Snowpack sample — Buffalo Mountain, Silverthorne, Colorado, USA (1/25/25, 10:11 AM MST)
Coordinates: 39.6222, -106.1139
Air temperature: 22 °F
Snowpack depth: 110 cm
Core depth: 40 cm
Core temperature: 46.4 °F
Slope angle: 12°, slope face: 102°
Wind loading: high
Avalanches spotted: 0
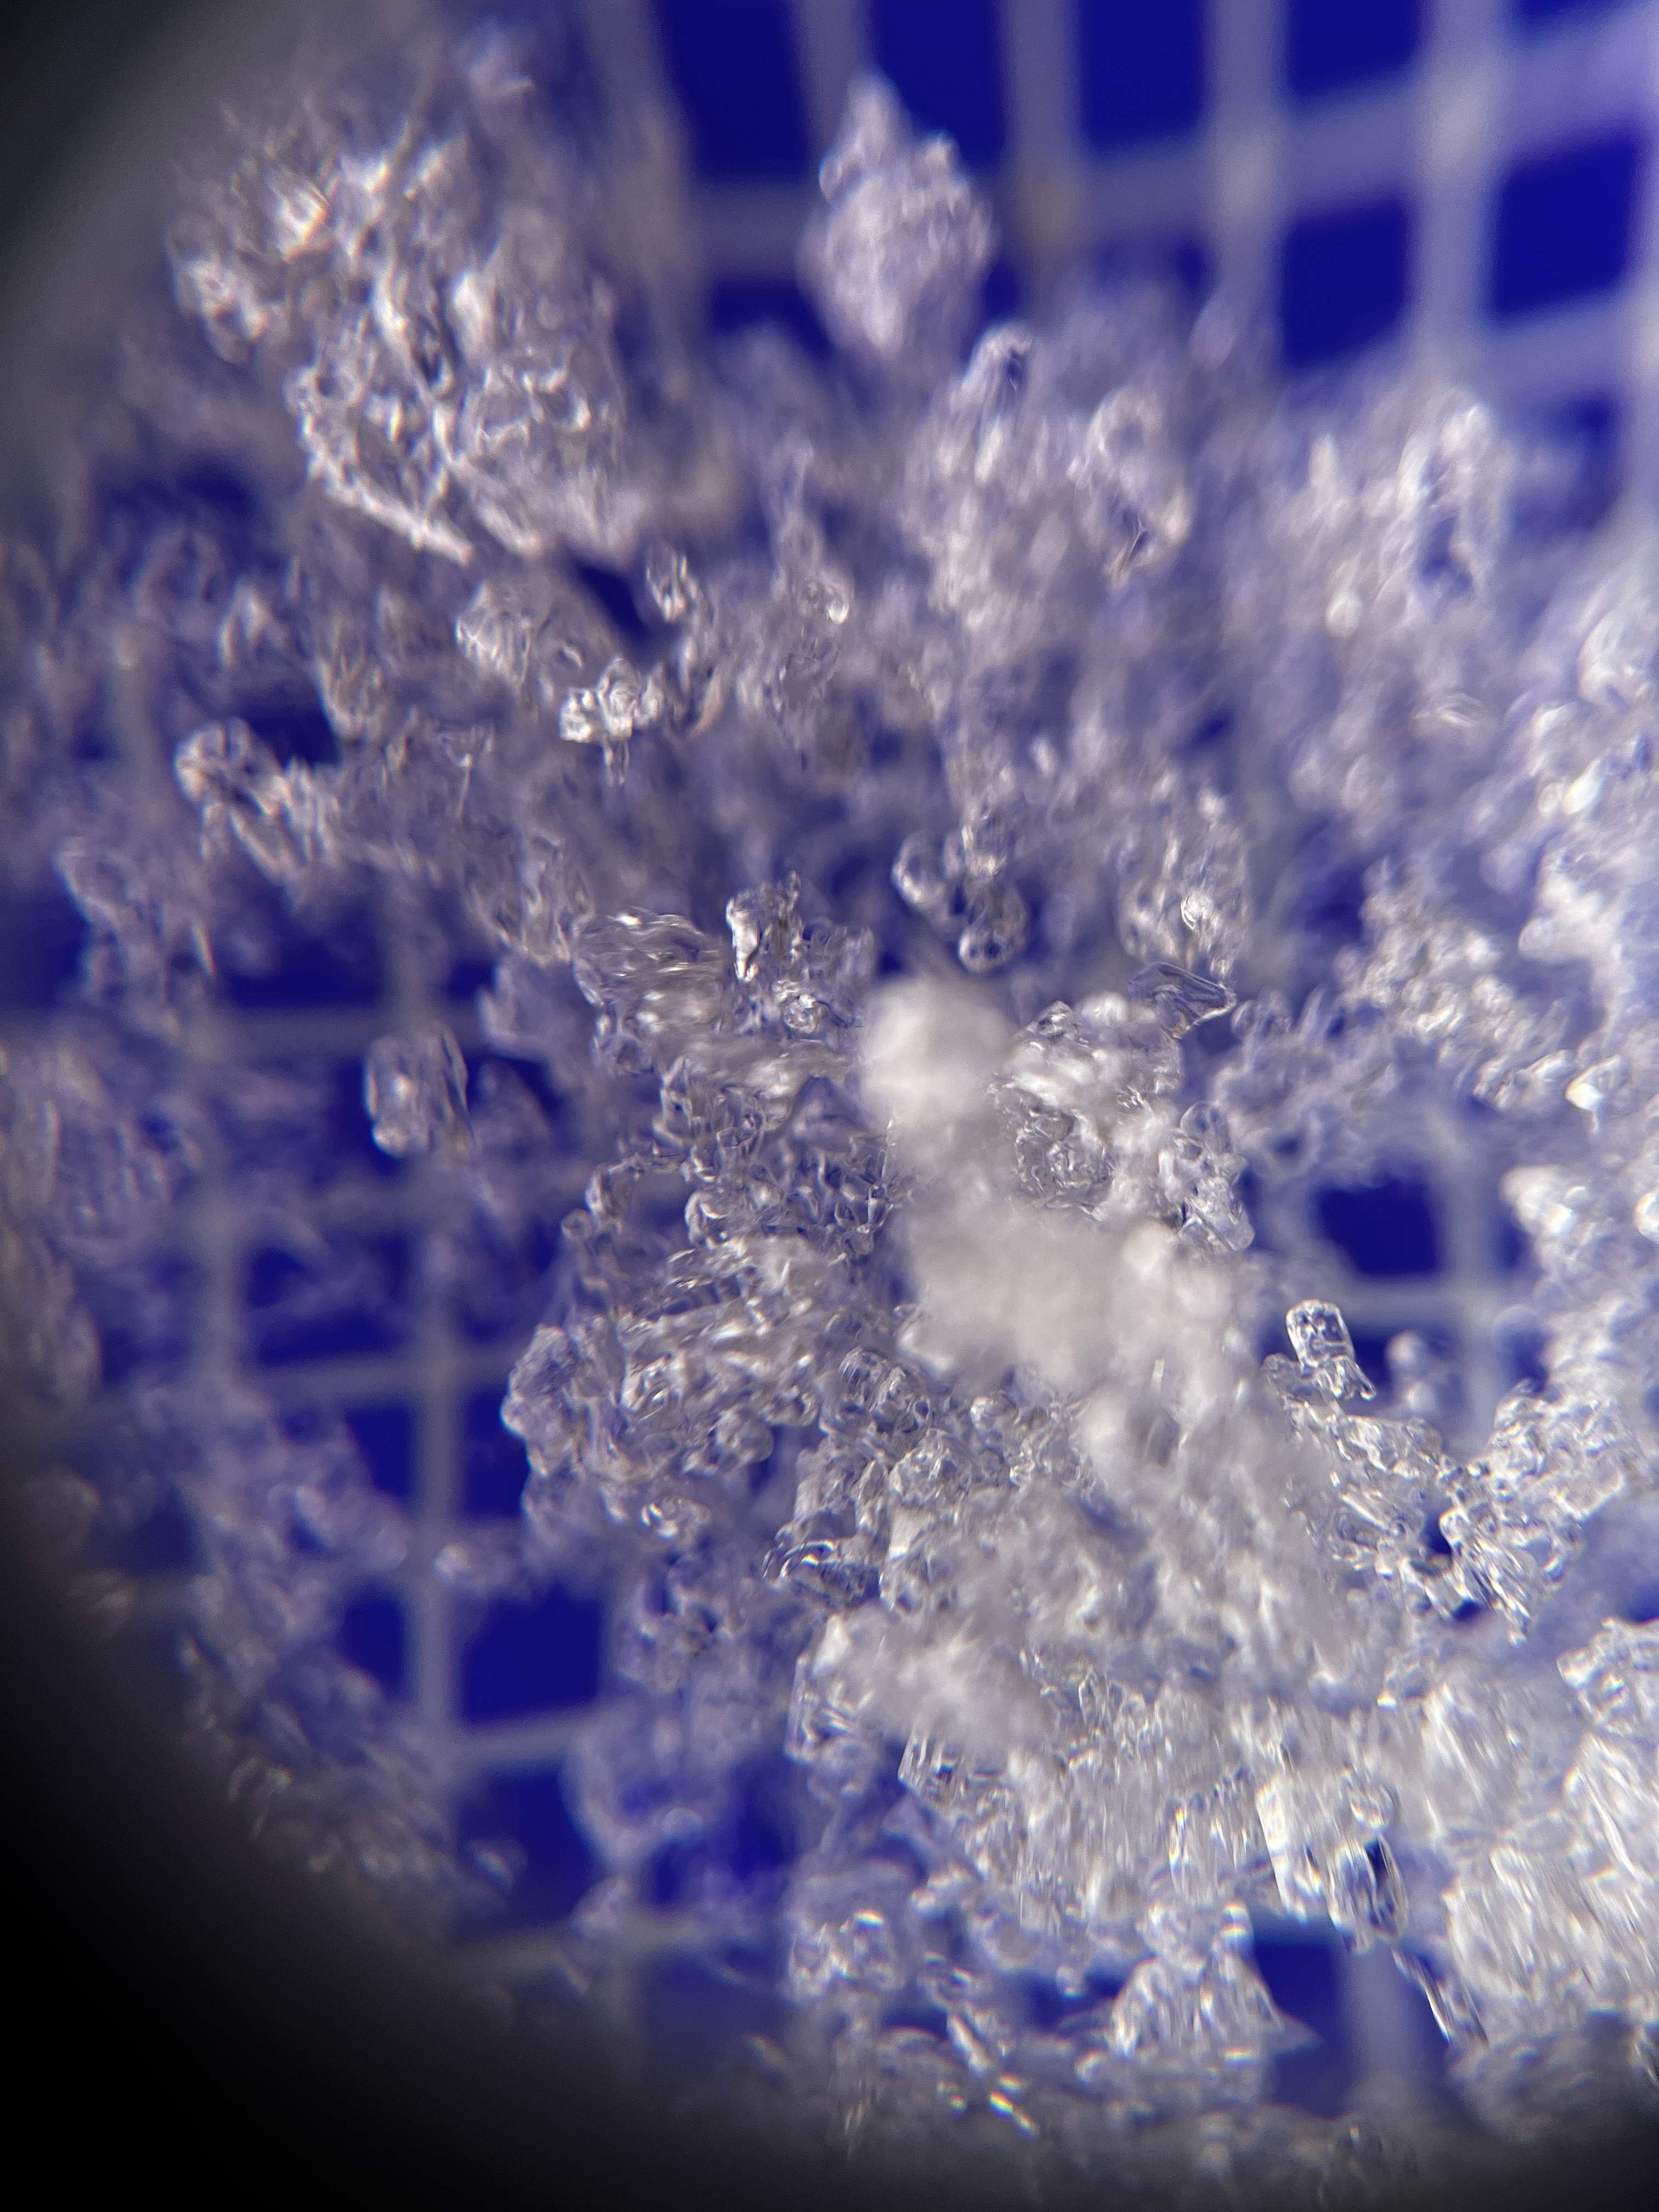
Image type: magnified_profile
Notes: No avalanches nearby, collected on the outskirts of a fire break 15 meters from the treeline, on way to Buffalo and Red Mountain